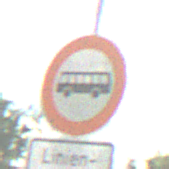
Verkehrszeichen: VerbotKraftomnibusse
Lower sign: BesondereFahrzeugeUndTransportgueter2
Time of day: MorningAfternoon
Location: Outdoor (RoadRail)
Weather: PartlyCloudy
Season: NotSpecified
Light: Natural